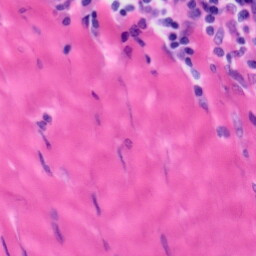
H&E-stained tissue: Tonsil